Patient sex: F
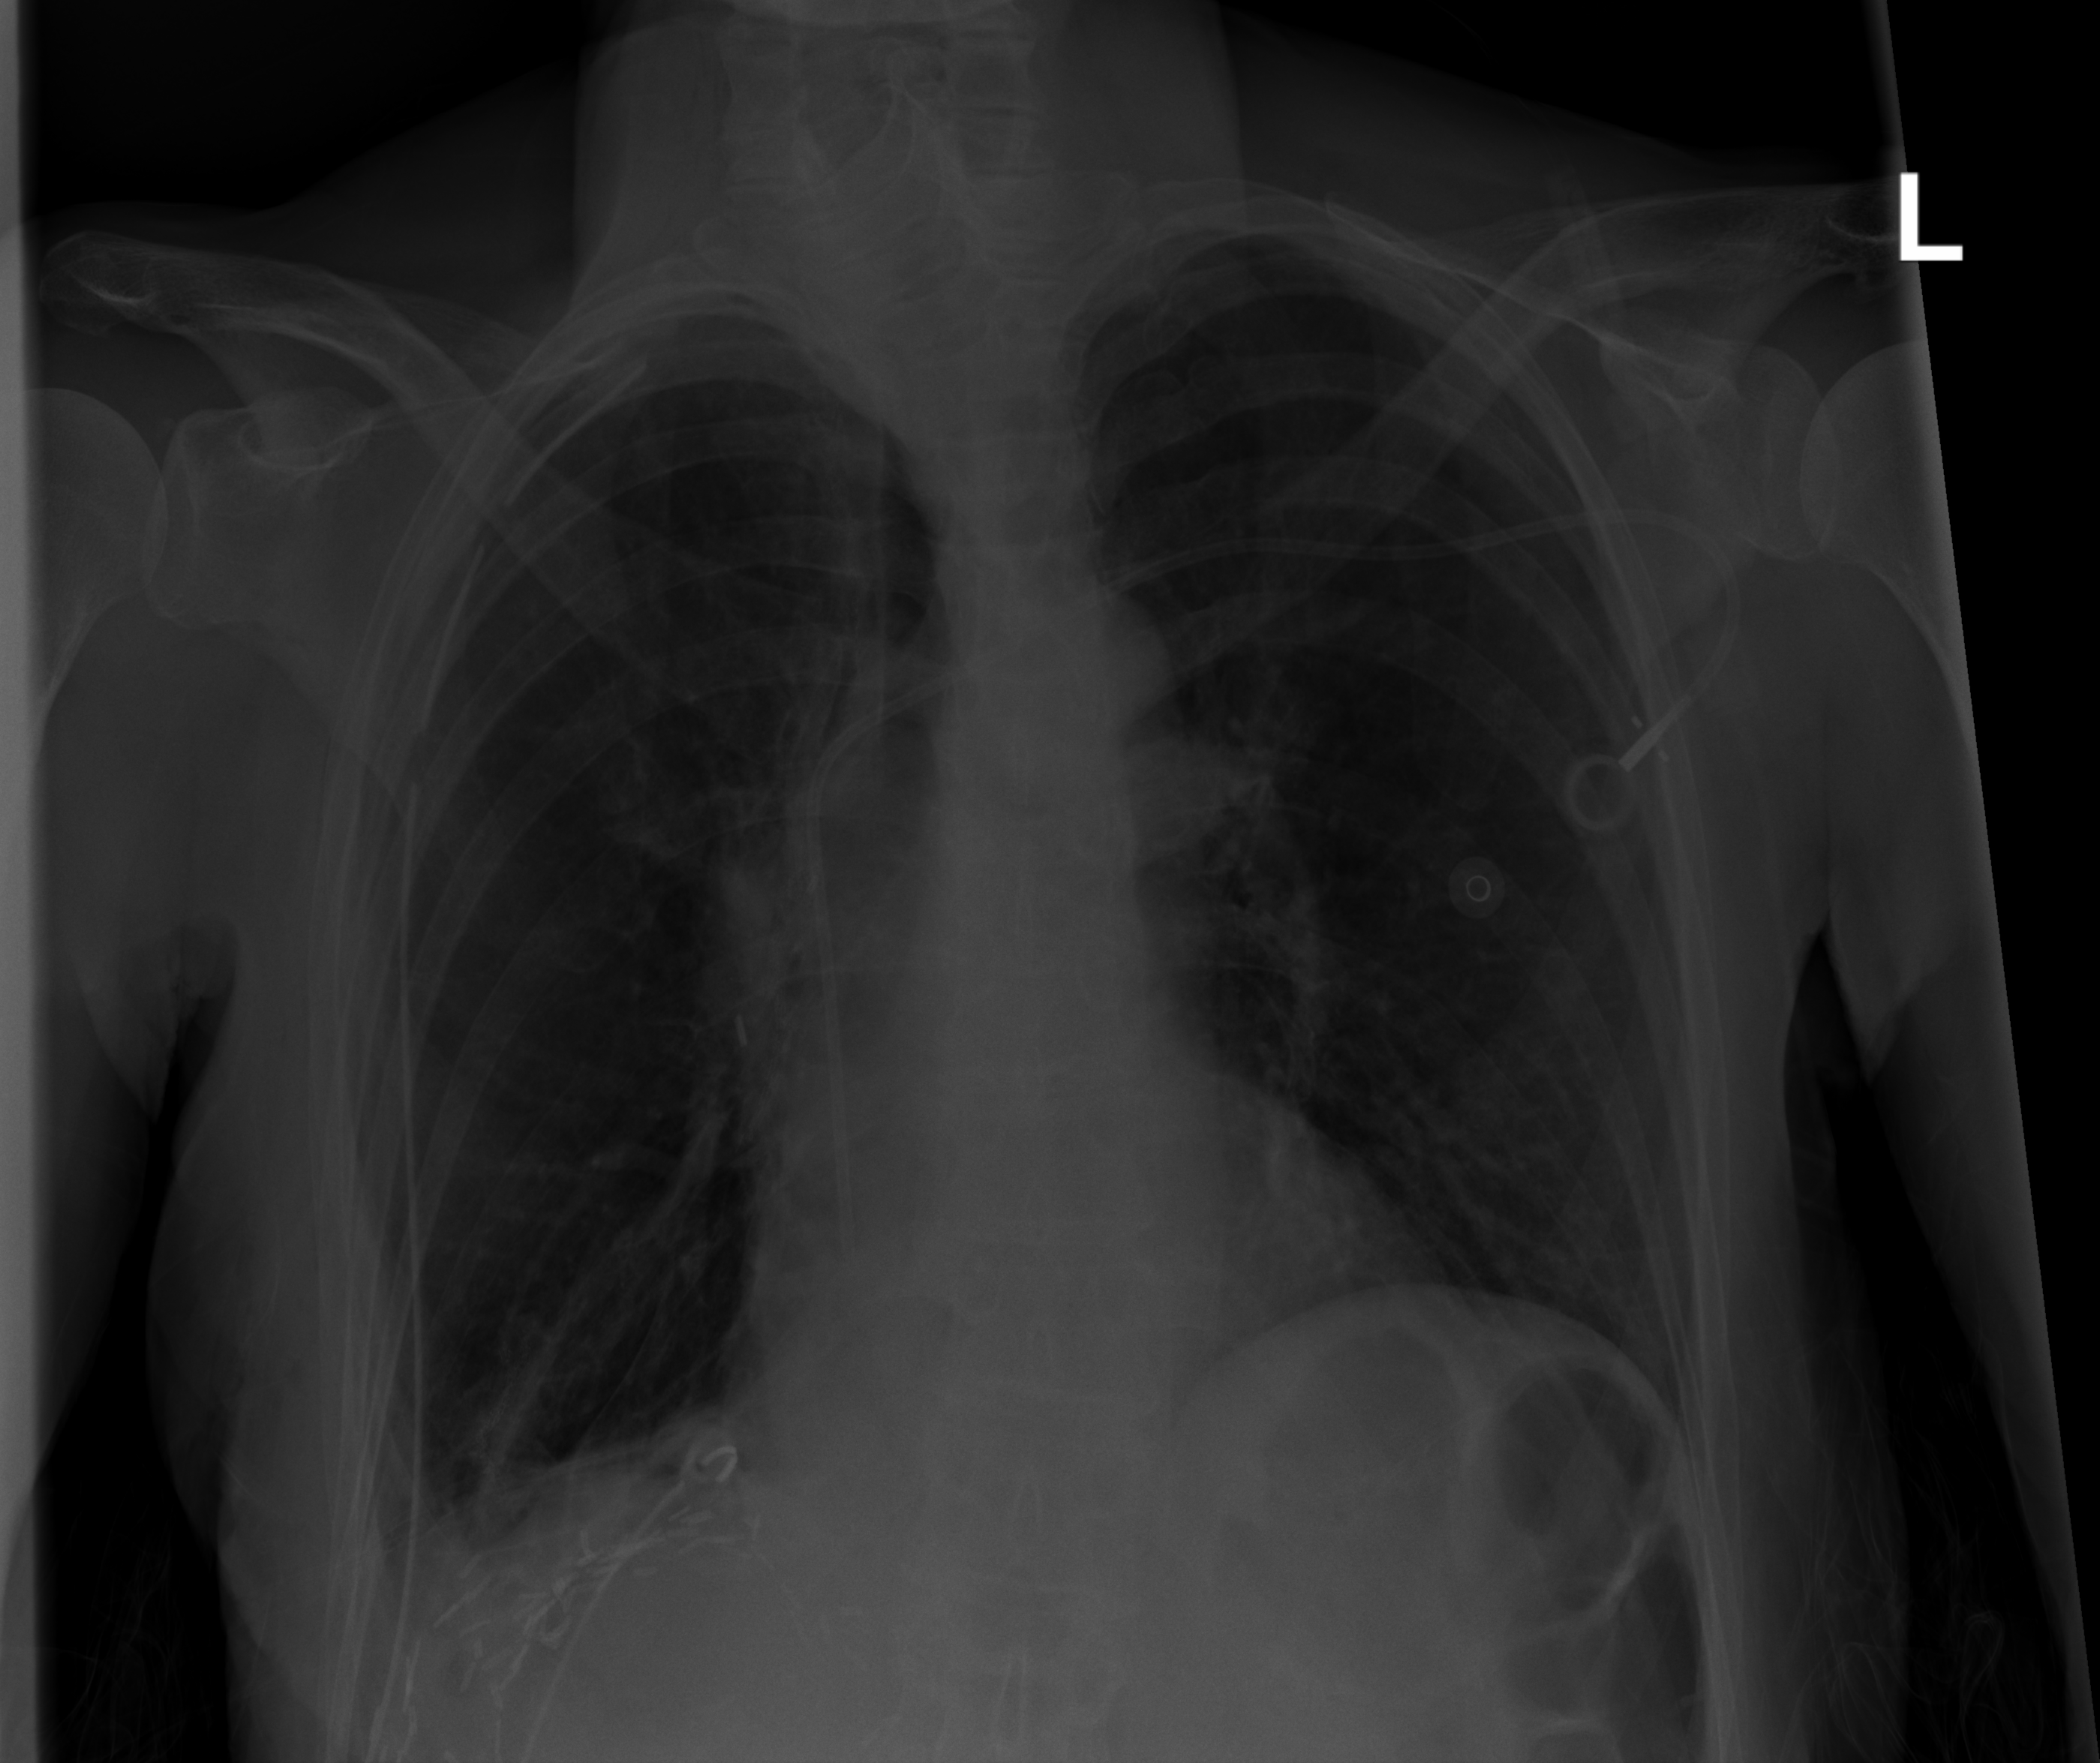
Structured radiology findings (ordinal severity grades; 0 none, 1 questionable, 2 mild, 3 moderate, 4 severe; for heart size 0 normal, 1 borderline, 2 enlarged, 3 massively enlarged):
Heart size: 0
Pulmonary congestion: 0
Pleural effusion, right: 2
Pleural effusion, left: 0
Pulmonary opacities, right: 0
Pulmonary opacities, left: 0
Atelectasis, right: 2
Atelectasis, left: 0